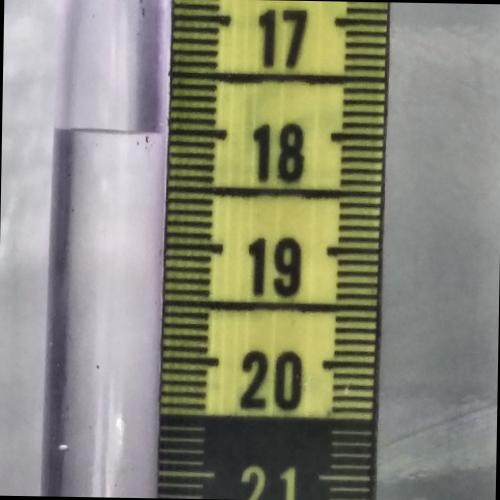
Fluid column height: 18.0 cm